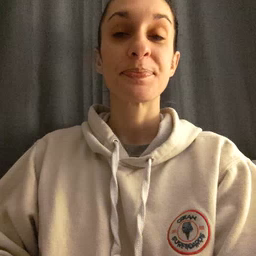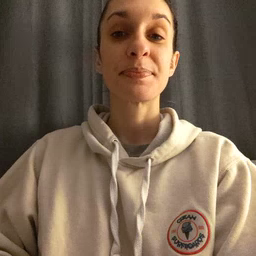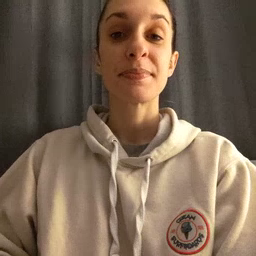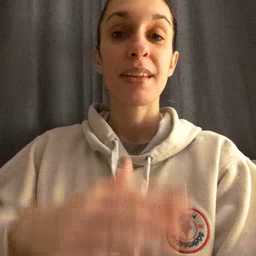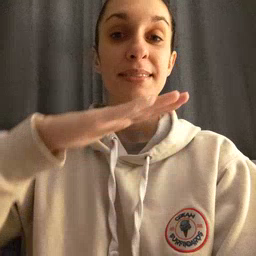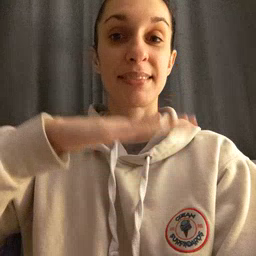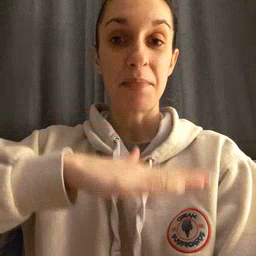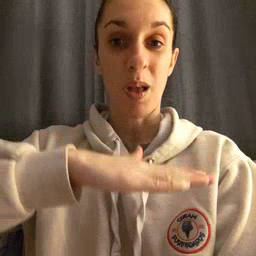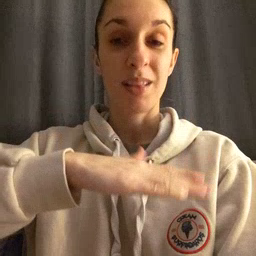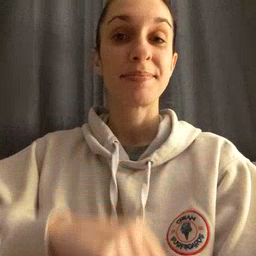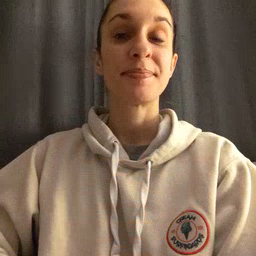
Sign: table